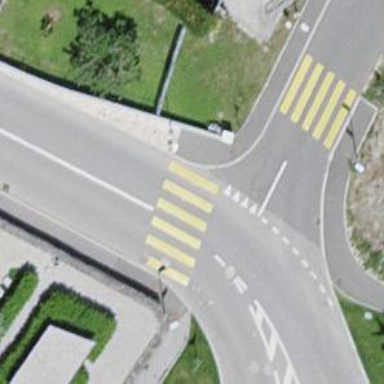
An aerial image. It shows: Uncontrolled road crossing with markings.